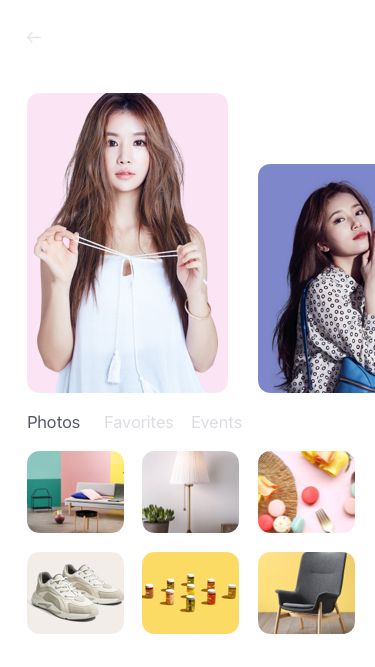
Text in this UI design:
Photos
Favorites
Events